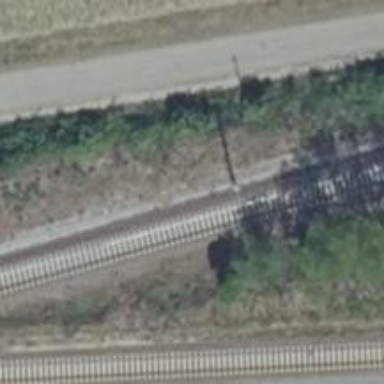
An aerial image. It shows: Railway track with contact lines for electrification.